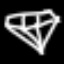
Label: diamond